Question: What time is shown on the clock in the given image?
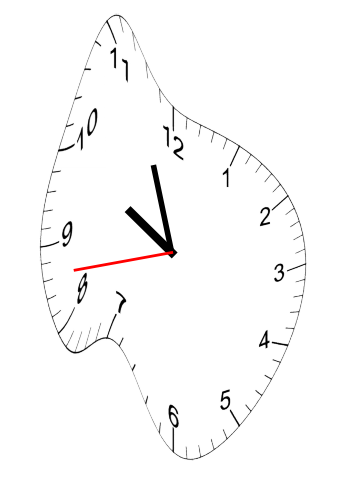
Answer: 09:56:43